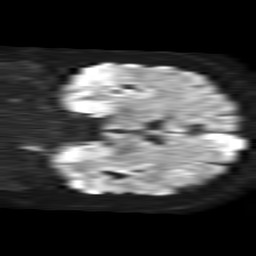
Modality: TRACE
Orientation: coronal
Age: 52
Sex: female
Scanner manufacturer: philips
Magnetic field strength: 1.5 T
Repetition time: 4.6 s
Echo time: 0.08631 s